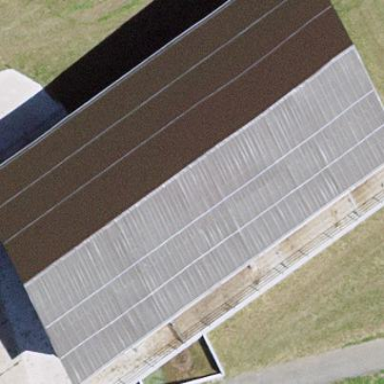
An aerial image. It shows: Barn.